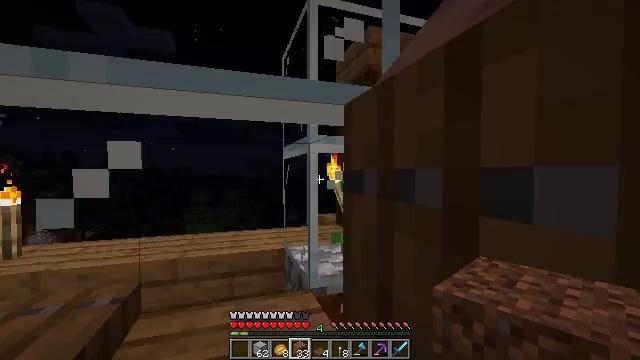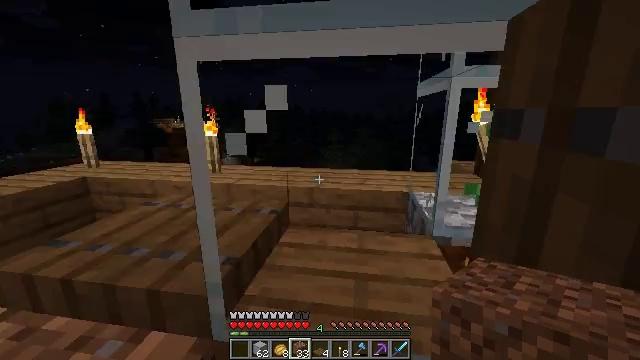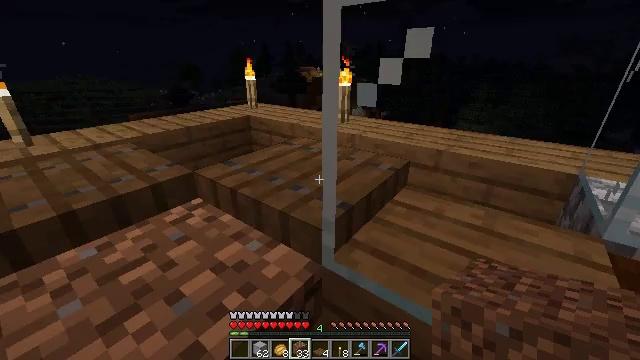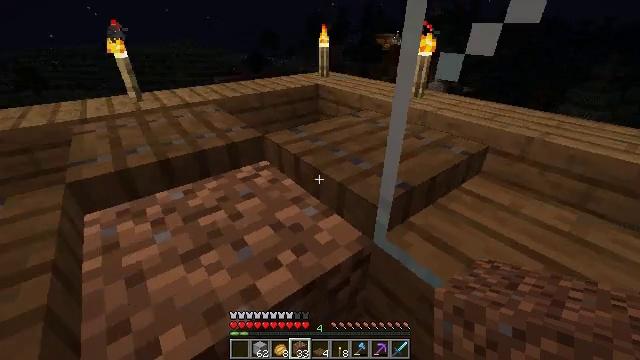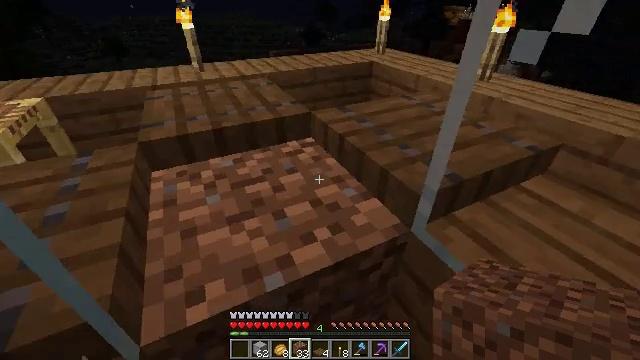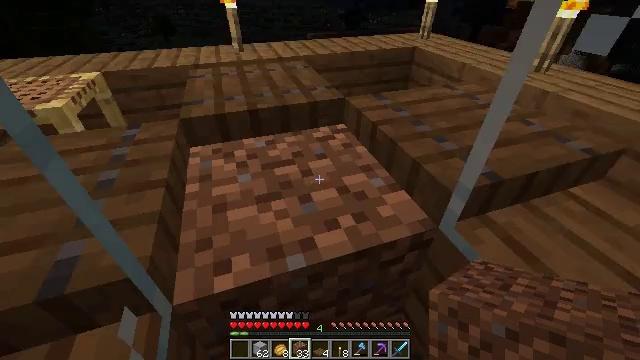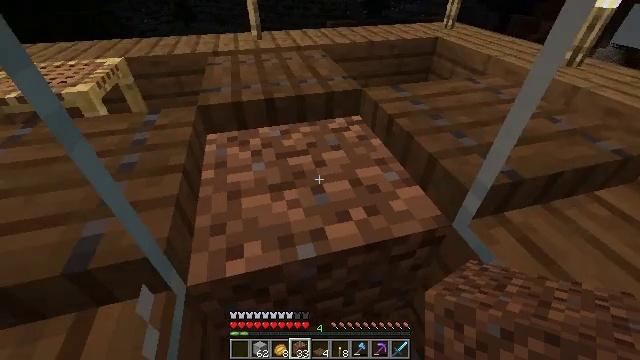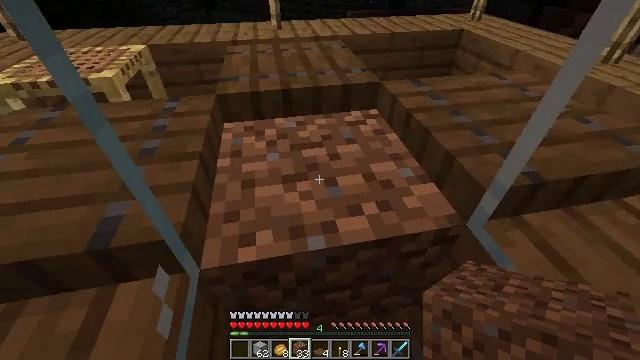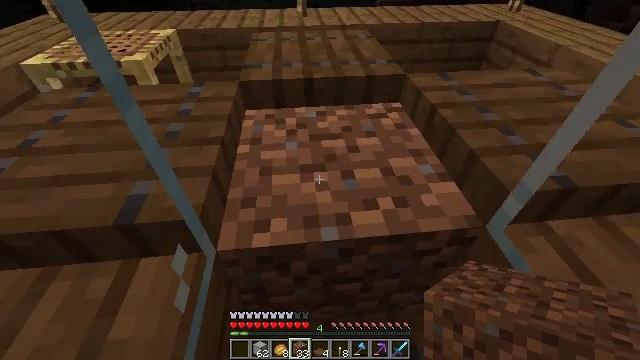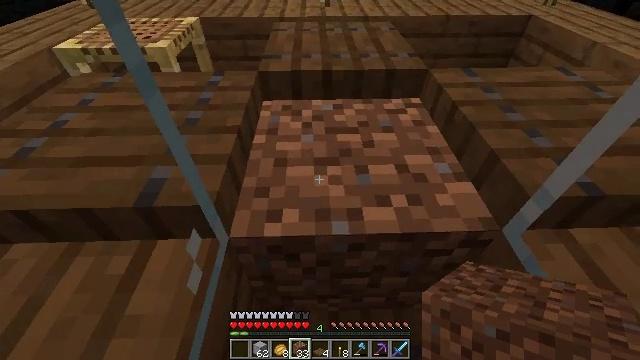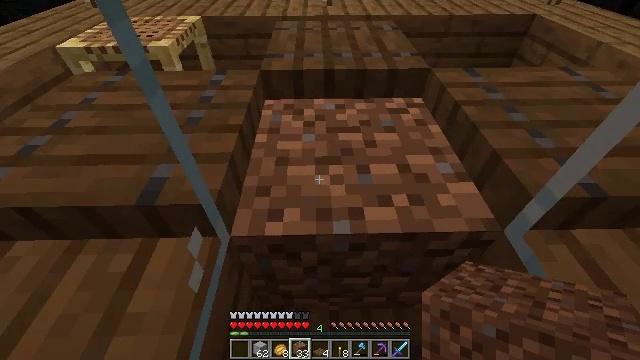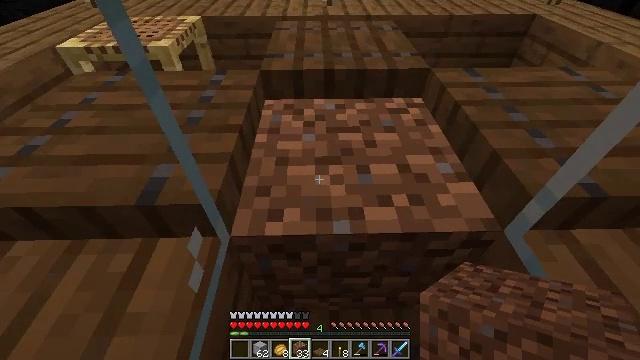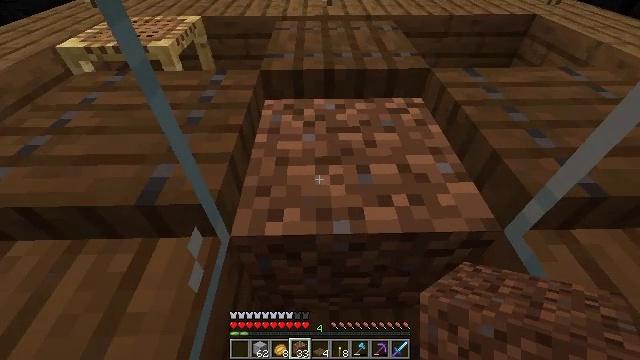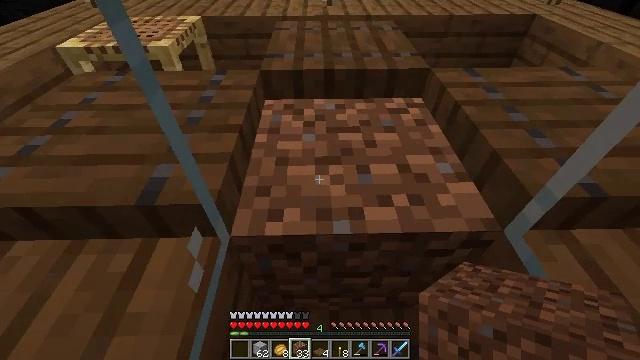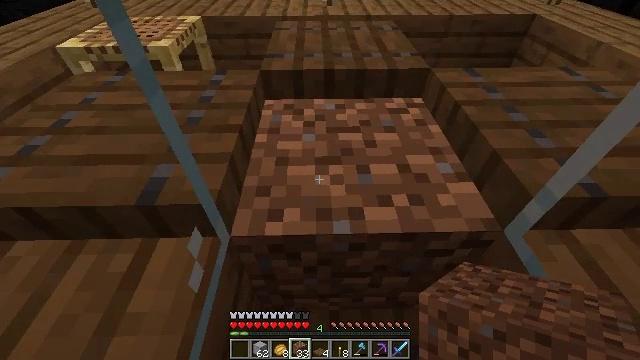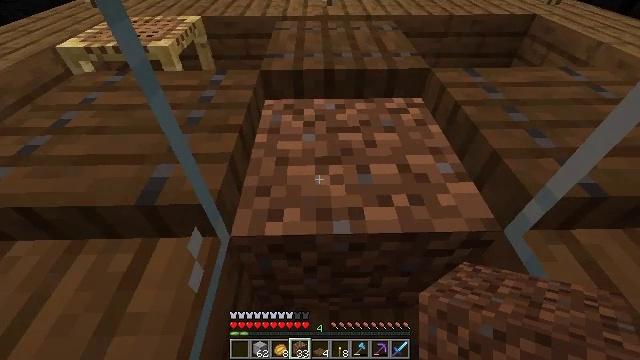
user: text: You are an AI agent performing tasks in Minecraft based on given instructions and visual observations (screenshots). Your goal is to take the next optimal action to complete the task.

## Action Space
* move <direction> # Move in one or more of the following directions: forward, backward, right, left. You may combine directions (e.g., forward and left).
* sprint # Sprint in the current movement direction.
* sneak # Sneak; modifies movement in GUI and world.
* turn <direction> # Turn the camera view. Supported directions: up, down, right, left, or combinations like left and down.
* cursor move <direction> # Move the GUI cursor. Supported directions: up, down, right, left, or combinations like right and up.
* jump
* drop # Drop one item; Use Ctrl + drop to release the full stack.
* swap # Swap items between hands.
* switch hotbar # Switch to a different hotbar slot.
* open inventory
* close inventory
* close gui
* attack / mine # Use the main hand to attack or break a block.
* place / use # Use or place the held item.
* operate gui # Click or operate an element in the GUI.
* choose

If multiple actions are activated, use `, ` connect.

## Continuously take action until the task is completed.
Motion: motion action
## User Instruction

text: Mine the spruce trapdoor by breaking it.
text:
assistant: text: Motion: turn left and down
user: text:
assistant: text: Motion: turn left and down
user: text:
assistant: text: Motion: turn left and down
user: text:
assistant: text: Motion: turn left and down
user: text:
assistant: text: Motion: turn left and down
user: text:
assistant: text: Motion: turn left and down
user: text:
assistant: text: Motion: turn left and down
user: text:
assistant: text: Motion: turn left and down
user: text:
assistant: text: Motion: turn left and down
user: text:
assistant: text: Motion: no_op
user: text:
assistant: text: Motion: no_op
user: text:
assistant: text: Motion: no_op
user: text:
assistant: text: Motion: no_op
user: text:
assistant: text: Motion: no_op
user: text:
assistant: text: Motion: no_op
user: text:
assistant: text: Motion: no_op
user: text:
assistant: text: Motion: no_op
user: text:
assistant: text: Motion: no_op
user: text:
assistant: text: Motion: no_op
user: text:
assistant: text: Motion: turn down
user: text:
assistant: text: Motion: turn right and down
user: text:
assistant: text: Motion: turn right and down
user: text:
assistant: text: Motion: turn right and down
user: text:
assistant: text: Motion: turn down
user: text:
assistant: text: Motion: turn down
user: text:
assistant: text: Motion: turn down
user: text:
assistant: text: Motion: turn down
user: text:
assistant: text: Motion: turn down
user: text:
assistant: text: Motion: turn down
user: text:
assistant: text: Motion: turn down